Chest X-ray. View position: PA
Patient age: 73
Patient sex: F
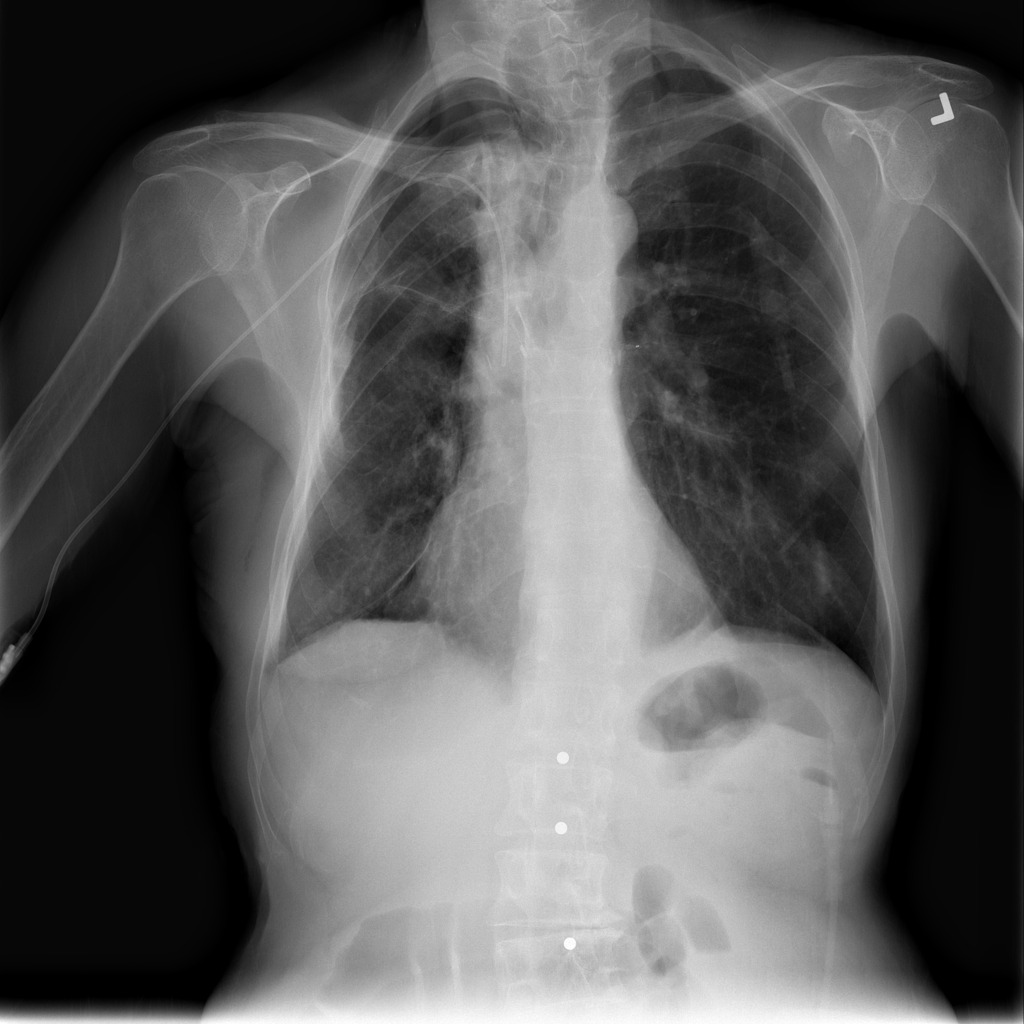
Finding: Pneumothorax